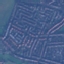
Land use / land cover class: Residential